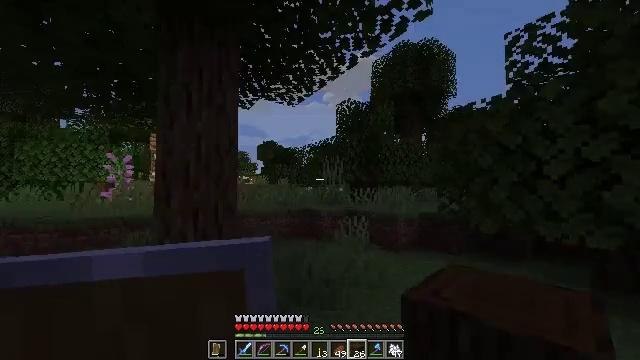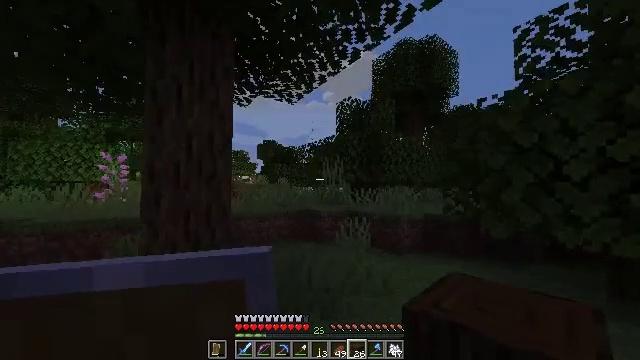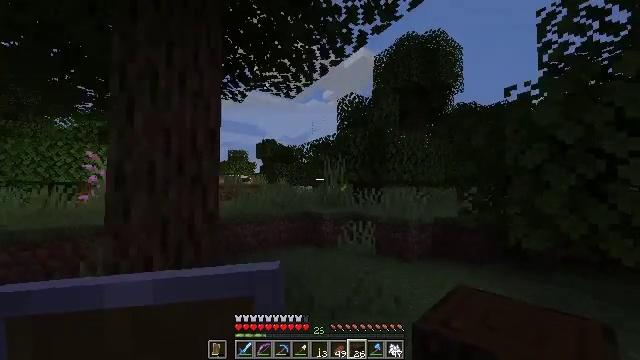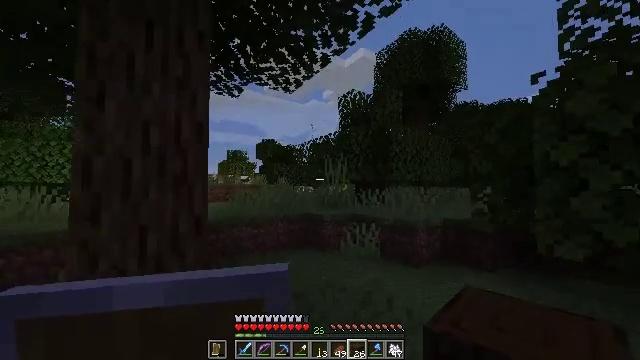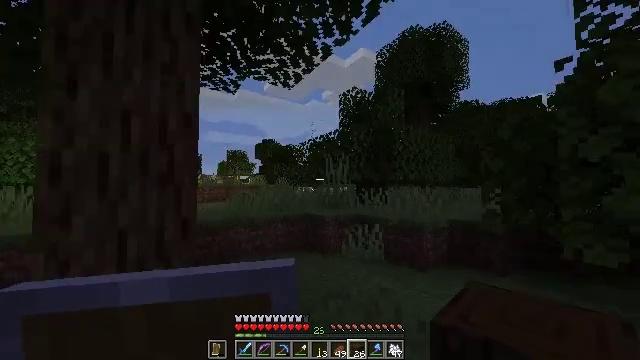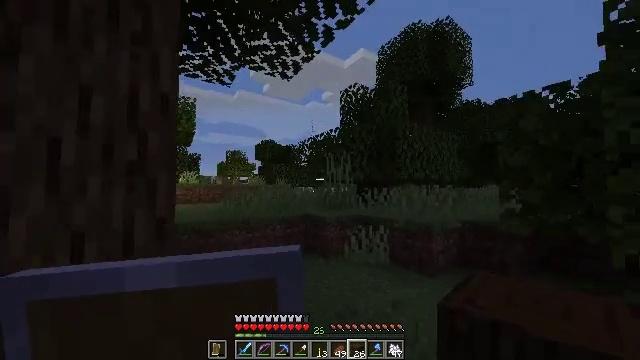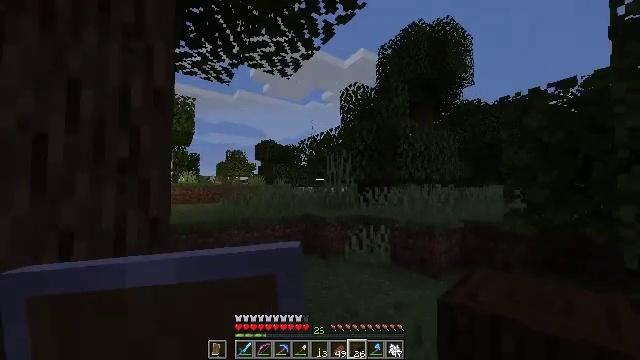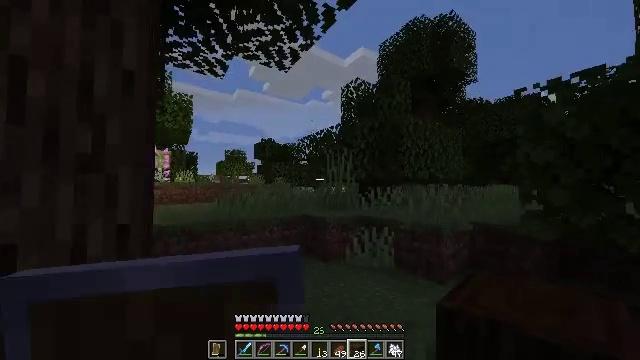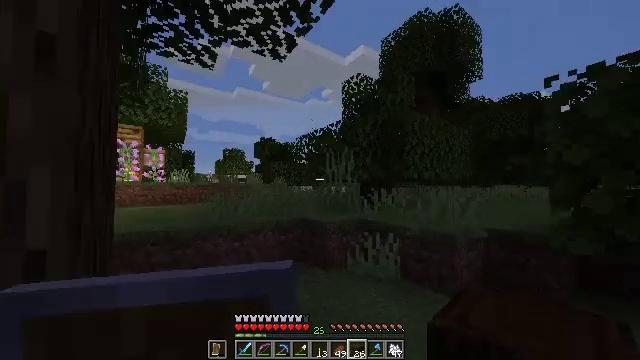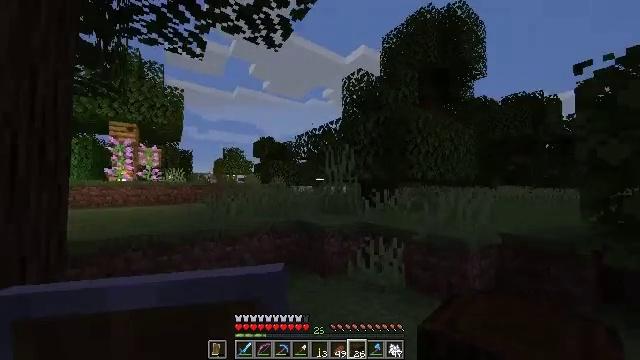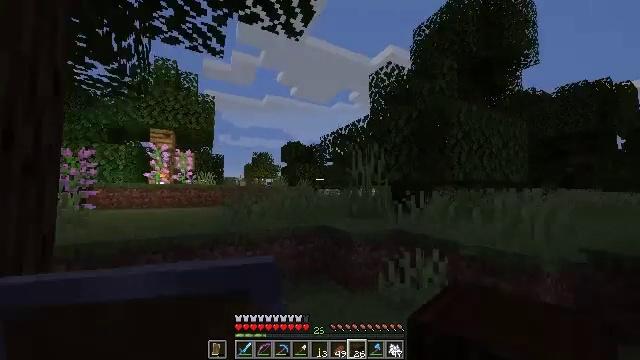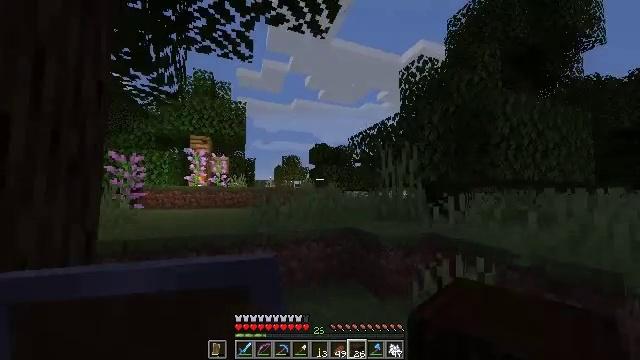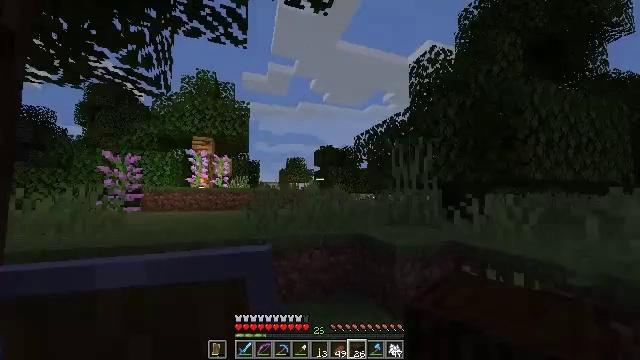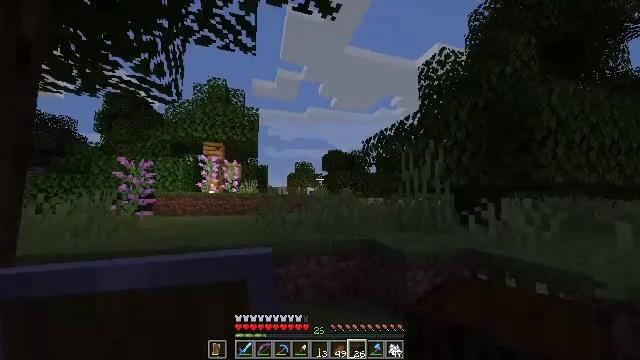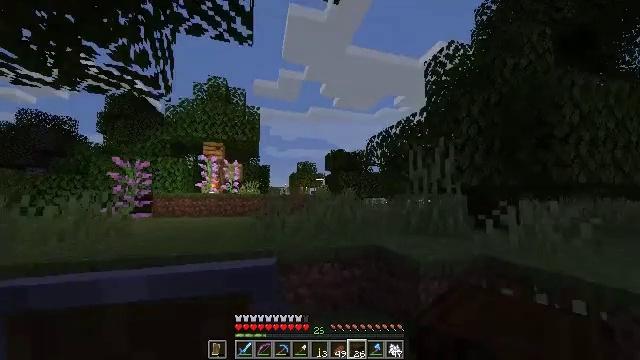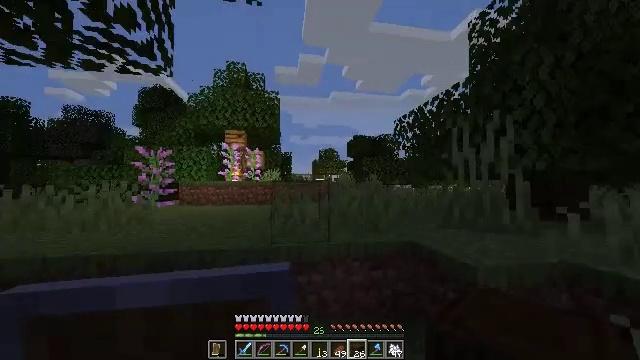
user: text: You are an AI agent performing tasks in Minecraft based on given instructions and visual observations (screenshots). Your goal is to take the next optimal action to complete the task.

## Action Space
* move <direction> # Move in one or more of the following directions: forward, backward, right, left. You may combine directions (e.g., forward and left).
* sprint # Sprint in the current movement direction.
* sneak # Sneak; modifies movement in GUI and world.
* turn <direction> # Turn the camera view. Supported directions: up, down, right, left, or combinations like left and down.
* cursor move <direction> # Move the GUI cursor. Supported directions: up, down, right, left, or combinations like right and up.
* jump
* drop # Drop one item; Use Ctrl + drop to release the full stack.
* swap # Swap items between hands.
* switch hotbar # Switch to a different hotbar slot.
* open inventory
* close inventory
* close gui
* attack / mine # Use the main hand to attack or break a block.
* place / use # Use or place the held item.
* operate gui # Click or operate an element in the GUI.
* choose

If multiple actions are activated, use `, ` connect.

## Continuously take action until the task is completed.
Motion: motion action
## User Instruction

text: craft item air
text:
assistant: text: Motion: move forward
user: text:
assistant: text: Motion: move forward
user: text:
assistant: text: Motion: move forward
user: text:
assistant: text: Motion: move forward
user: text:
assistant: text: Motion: move forward
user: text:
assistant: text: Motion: move forward
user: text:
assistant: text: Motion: move forward
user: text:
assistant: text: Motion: move forward
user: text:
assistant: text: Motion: move forward
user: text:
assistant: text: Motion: move forward, turn left
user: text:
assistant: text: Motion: move forward, turn left
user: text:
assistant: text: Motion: move forward, turn left
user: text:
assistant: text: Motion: move forward, turn left and up
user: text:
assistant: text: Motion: move forward
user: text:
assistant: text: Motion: move forward, turn left and down
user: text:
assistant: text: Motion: move forward
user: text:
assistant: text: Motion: move forward, jump
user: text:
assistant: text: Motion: move forward, jump
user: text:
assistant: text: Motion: move forward, jump
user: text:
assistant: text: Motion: move forward
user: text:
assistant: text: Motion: move forward
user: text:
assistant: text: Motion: move forward
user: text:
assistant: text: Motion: move forward
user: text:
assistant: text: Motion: move forward
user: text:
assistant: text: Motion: move forward
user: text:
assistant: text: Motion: move forward
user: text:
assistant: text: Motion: move forward, turn right and down
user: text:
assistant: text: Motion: move forward
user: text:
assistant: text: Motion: move forward, turn right and down
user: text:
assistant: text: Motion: move forward, sprint, turn right